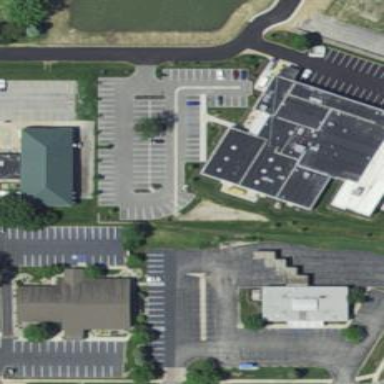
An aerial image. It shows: Parking area.